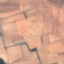
Land use / land cover class: PermanentCrop